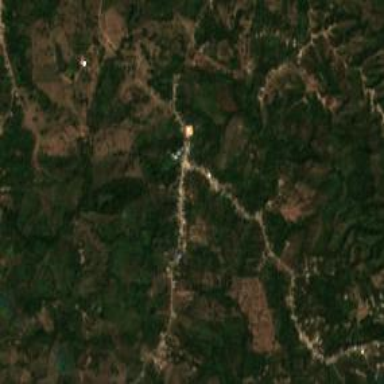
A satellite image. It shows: Small hamlet.